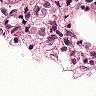
Metastatic tissue present: yes